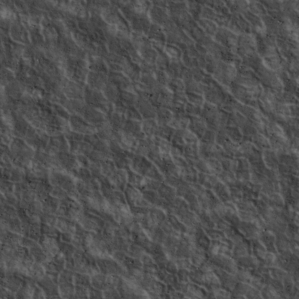
Label: non_frost